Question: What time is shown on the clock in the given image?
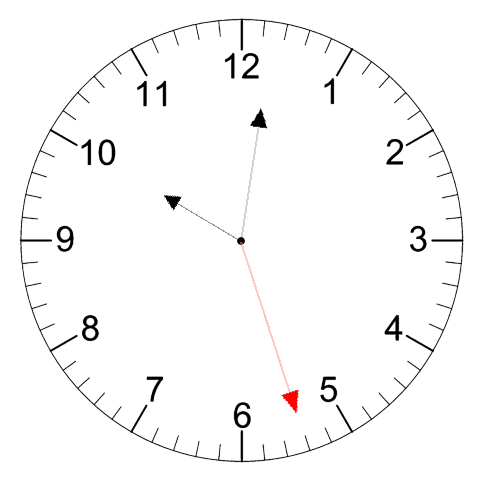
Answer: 10:01:27